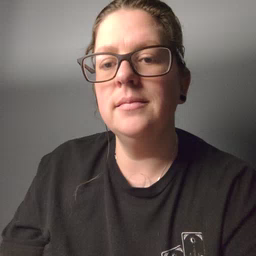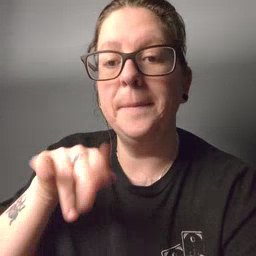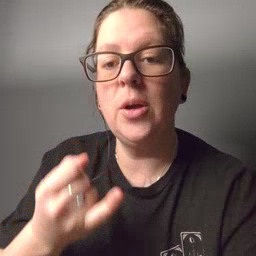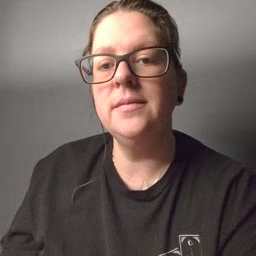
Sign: pajamas